The image is an STFT spectrogram (time versus frequency) of a rolling-element bearing's vibration signal. Diagnose the bearing from this image, choosing from: normal, inner_race, outer_race, ball.
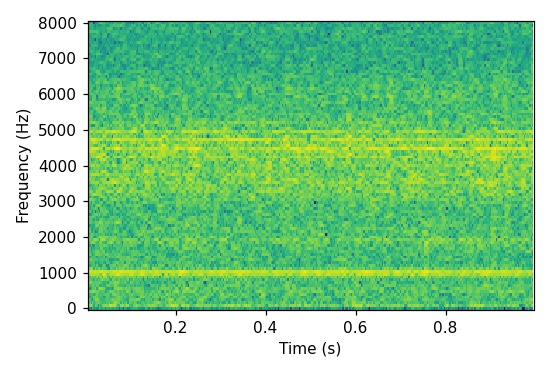
Answer: outer_race